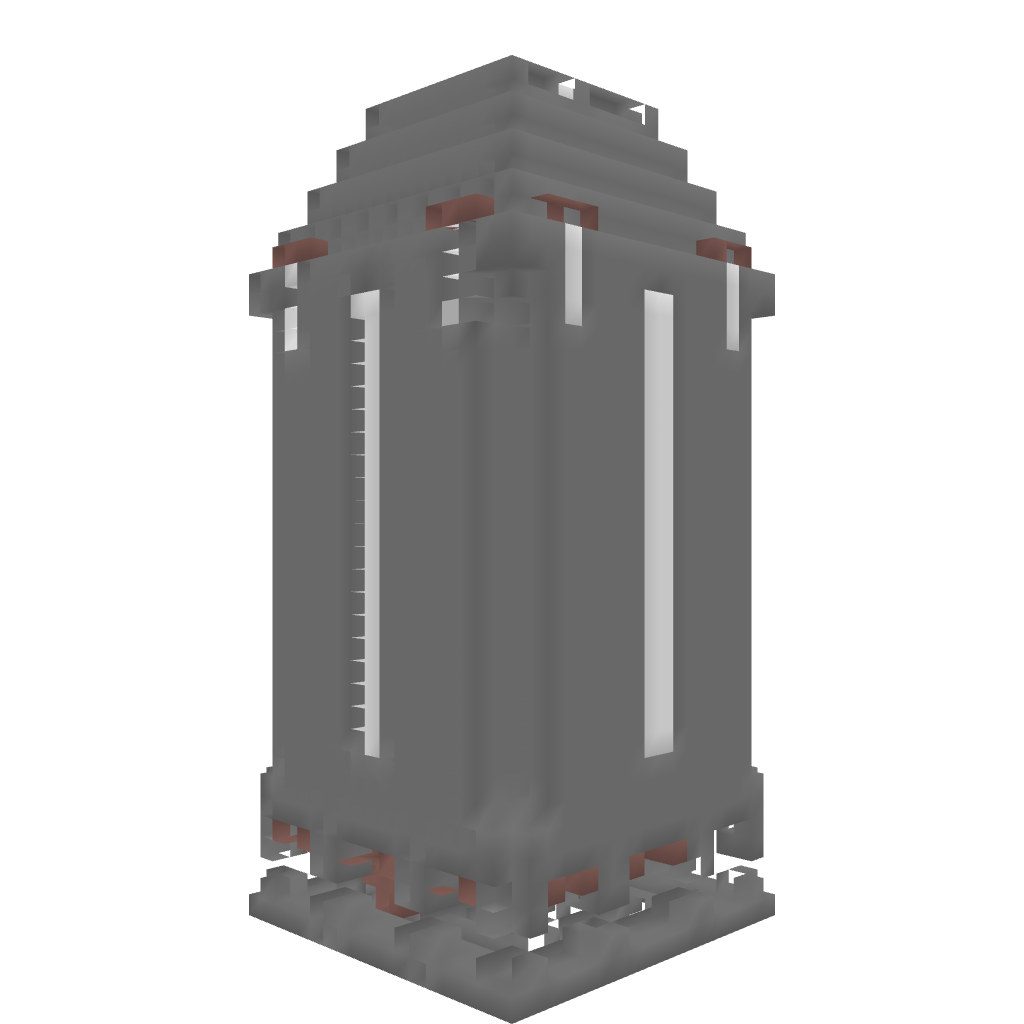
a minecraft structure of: Parkour Office/Library good quality